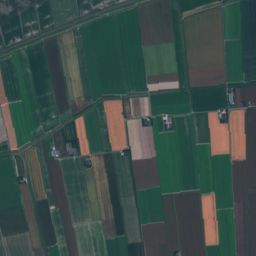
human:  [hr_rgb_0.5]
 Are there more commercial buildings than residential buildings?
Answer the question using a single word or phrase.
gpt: no

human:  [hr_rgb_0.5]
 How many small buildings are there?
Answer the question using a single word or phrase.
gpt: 19

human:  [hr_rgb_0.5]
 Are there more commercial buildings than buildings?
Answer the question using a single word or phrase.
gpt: no

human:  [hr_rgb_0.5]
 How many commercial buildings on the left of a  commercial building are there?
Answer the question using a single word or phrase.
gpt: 0

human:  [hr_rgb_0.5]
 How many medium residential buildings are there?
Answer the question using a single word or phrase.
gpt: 13

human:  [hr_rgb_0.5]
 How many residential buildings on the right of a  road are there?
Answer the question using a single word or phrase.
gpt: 32

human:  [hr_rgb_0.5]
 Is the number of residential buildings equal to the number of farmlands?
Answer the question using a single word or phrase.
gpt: no

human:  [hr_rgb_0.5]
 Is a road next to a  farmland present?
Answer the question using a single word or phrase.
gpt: yes

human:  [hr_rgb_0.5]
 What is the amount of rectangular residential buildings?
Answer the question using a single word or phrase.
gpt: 18

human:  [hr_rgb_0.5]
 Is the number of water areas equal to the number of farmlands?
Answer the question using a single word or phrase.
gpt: no

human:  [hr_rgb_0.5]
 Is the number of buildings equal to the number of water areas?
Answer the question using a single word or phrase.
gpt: no

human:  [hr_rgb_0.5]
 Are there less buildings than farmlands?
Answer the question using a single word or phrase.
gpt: yes

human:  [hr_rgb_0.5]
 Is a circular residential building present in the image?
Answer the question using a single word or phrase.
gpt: no

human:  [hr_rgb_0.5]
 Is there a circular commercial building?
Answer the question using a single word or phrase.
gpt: no

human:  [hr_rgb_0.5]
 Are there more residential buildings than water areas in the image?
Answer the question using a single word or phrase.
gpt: yes

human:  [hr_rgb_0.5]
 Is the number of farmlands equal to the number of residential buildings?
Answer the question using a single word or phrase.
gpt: no

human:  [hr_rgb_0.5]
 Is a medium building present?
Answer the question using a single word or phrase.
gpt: yes

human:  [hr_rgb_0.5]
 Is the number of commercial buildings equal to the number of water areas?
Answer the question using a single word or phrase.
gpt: no

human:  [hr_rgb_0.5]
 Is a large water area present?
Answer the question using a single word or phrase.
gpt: yes

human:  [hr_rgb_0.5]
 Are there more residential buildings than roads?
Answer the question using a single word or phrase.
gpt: yes

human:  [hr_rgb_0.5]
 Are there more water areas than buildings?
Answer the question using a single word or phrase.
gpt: no

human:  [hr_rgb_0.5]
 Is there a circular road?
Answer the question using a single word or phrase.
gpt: no

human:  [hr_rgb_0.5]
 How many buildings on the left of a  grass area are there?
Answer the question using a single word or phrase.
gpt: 32

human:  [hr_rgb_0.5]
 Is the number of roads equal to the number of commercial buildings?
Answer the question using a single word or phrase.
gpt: no

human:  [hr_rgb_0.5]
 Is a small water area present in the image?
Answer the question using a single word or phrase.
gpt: yes

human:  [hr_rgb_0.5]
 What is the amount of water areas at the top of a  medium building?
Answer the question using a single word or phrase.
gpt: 10

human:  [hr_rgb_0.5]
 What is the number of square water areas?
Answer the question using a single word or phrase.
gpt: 3

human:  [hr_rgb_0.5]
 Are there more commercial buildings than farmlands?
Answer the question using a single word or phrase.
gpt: no

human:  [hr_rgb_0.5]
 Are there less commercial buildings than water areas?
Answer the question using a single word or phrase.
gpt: yes

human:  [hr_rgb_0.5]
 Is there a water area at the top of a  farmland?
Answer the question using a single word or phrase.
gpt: yes

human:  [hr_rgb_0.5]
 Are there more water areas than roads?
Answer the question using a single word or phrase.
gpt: no

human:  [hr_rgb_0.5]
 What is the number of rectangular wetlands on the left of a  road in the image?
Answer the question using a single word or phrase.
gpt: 4

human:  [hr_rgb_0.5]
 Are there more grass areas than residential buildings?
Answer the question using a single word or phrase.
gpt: no

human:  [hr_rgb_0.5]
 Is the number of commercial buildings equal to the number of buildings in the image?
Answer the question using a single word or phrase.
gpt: no

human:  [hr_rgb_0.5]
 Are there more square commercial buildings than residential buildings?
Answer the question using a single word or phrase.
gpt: no

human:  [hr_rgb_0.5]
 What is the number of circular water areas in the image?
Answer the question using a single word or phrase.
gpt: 3